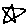
Label: star